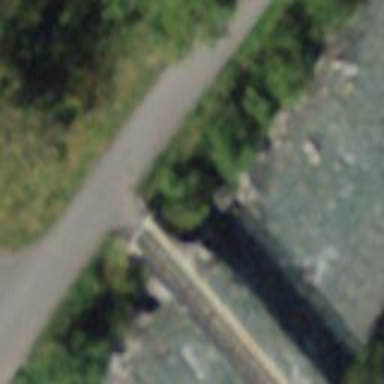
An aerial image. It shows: Path on bridge.